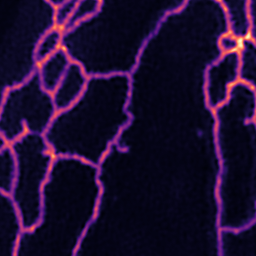
Label: Super-resolution ER image